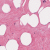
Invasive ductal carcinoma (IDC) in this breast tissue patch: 0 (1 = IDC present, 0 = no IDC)